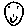
Label: smiley face